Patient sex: M
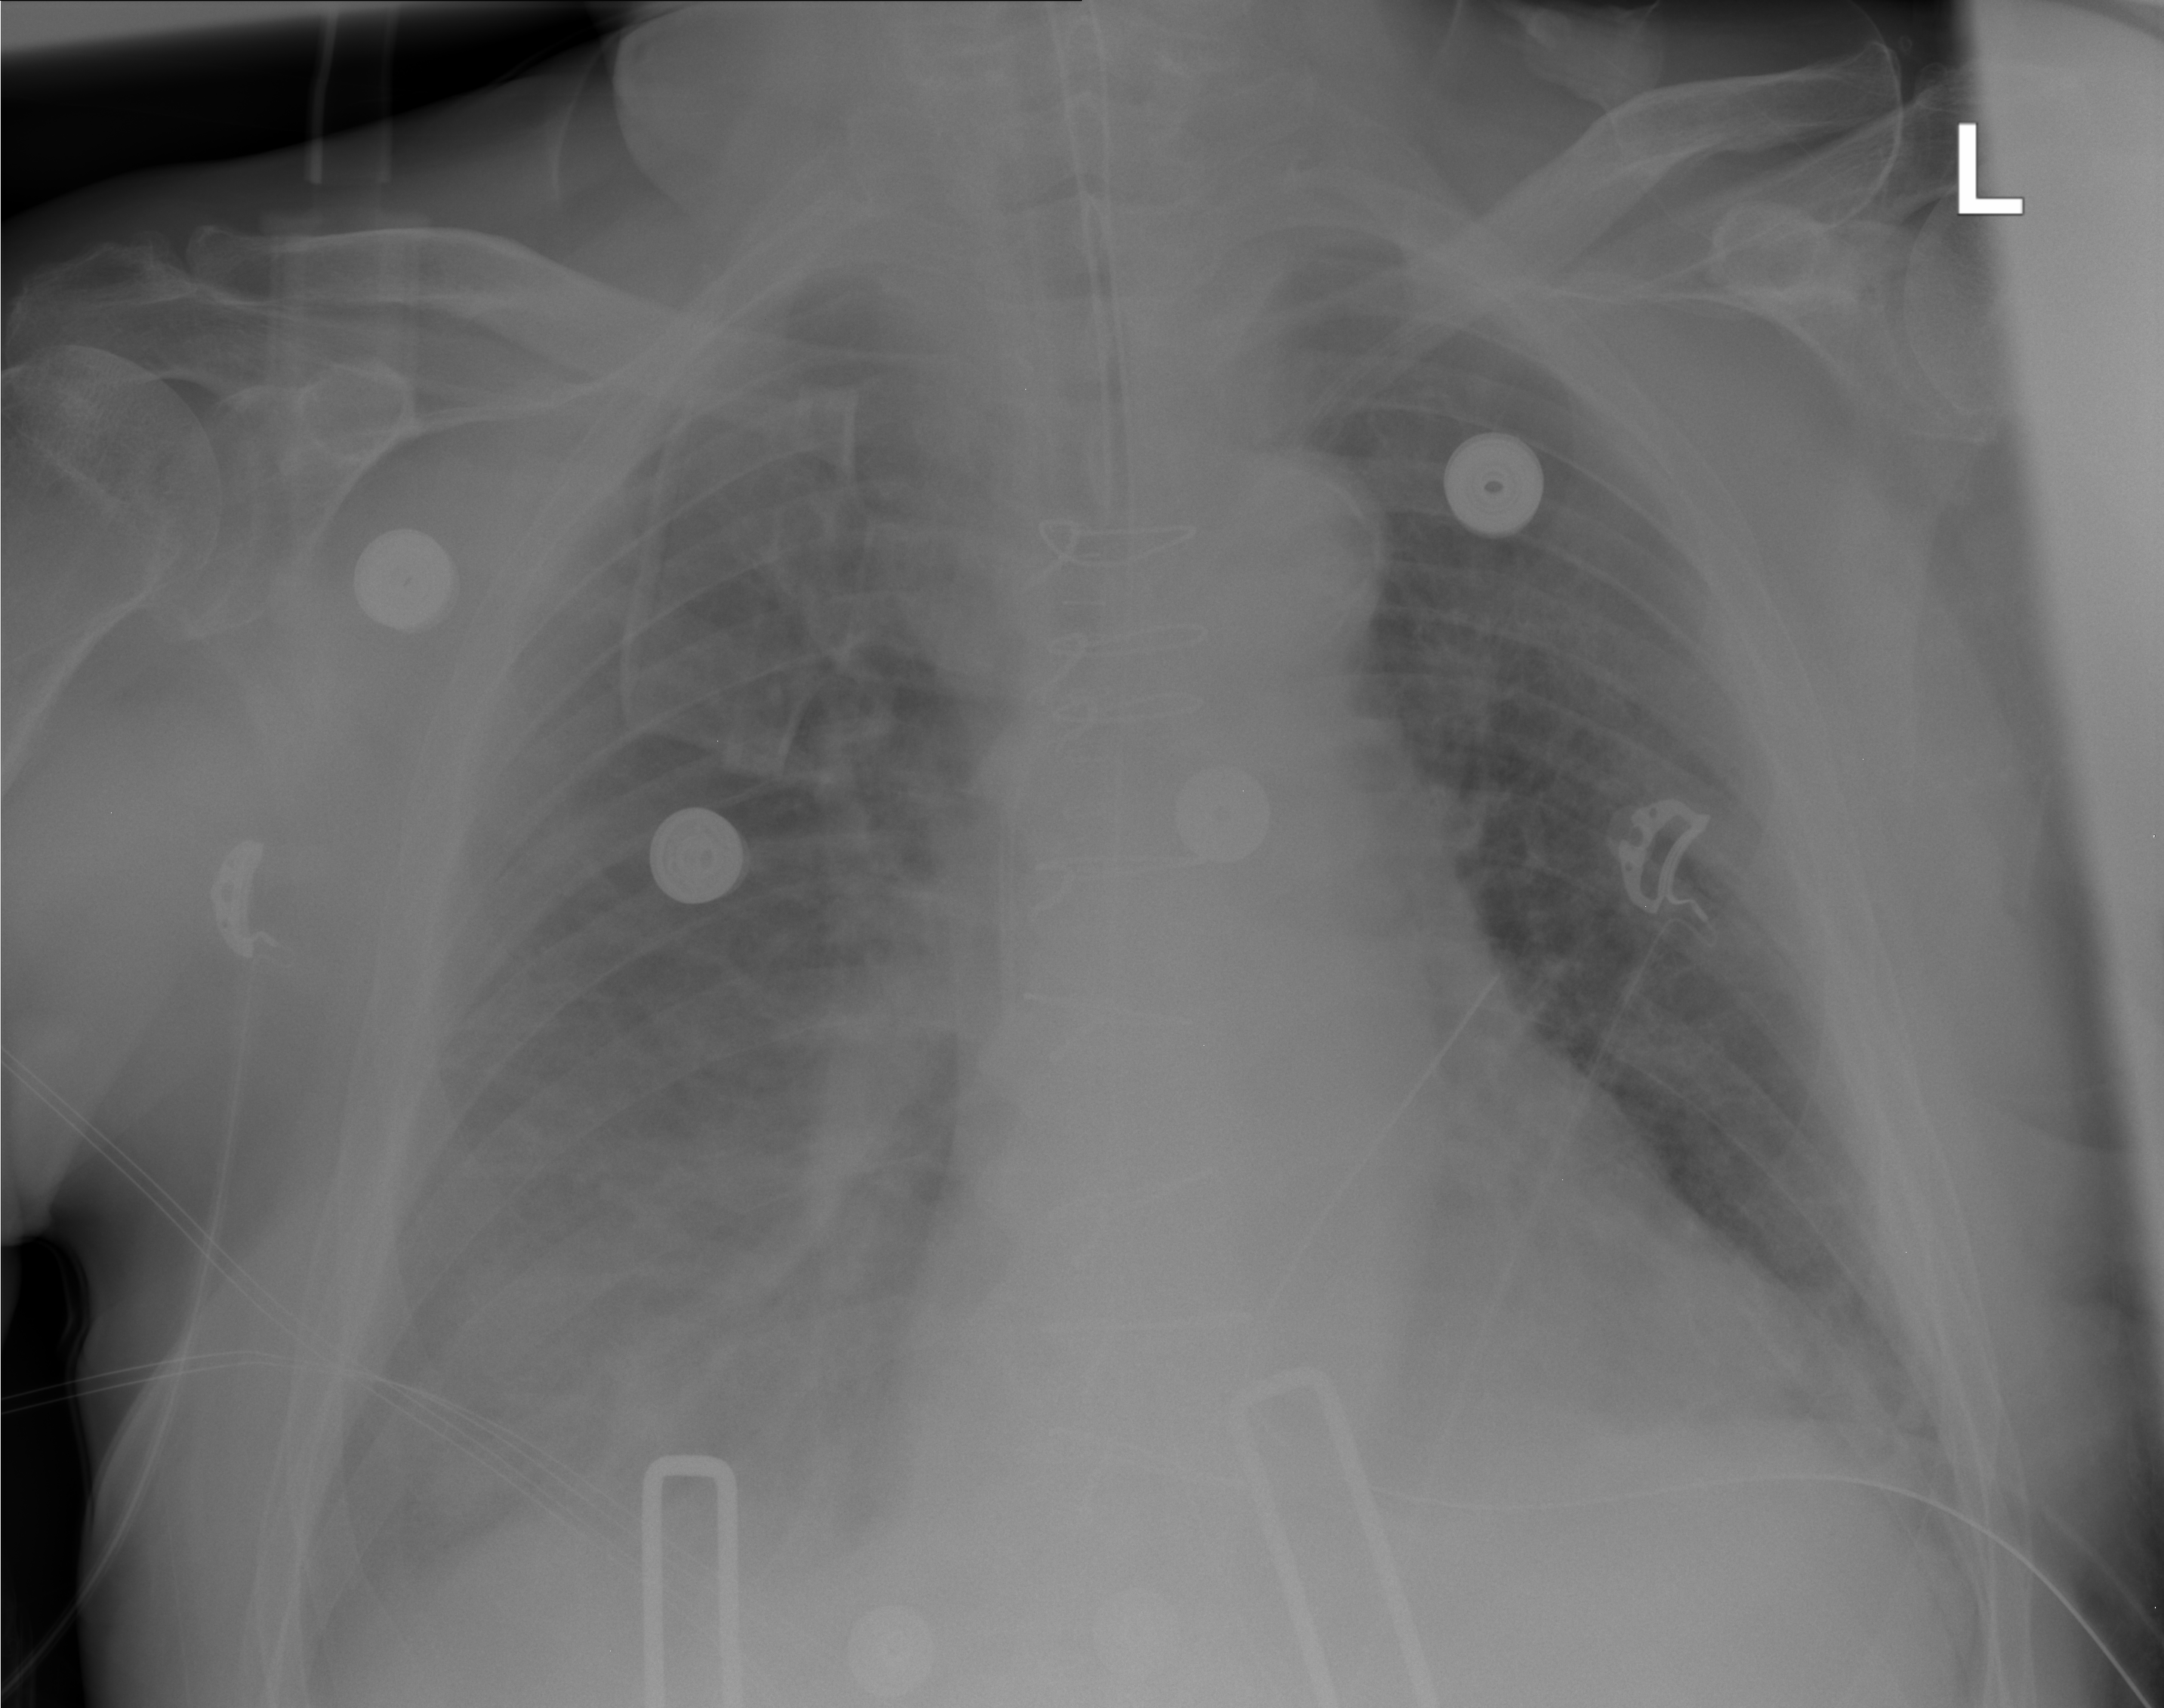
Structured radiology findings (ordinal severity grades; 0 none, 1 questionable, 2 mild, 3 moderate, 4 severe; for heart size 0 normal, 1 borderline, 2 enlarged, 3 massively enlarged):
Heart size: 2
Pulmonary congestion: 2
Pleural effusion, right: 2
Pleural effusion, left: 2
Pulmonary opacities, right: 3
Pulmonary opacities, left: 3
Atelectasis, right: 2
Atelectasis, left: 2